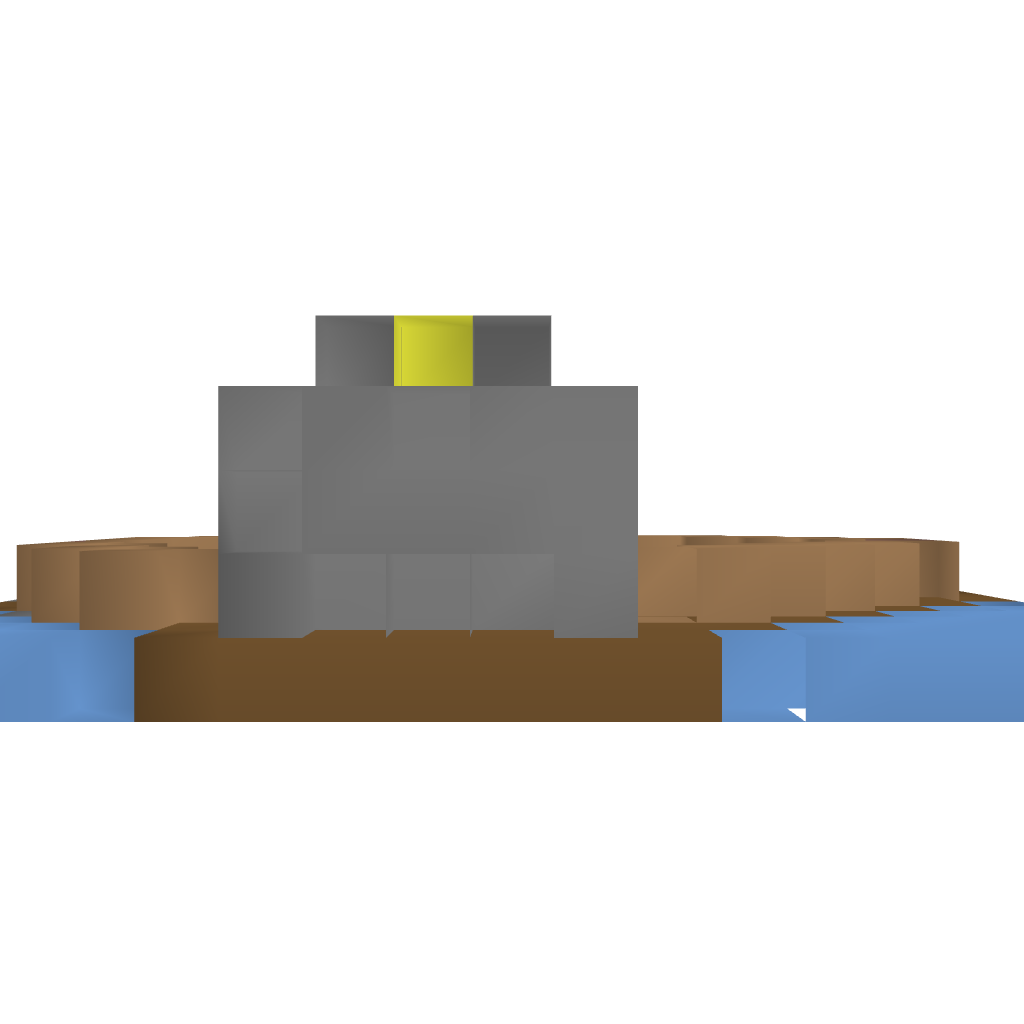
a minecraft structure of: Undead Horse Island!!! bad low quality